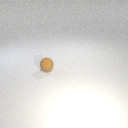
small brown rubber sphere